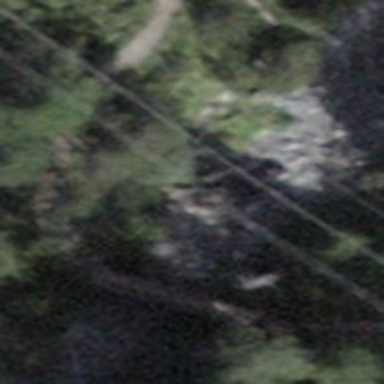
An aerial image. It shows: Path on bridge.